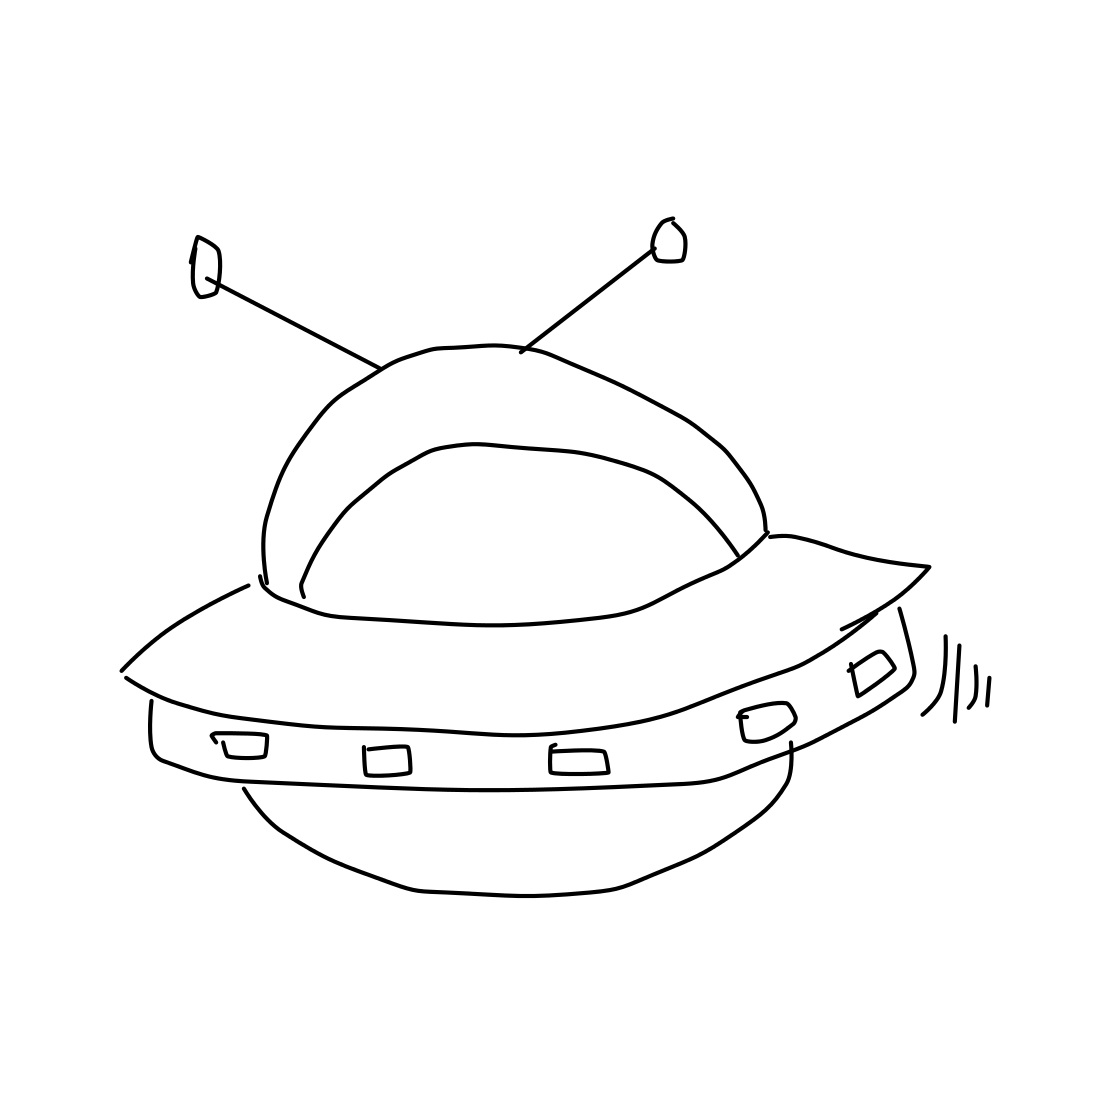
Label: flying saucer